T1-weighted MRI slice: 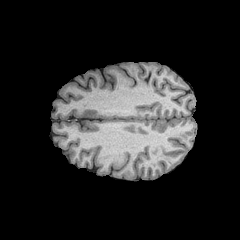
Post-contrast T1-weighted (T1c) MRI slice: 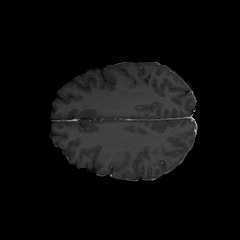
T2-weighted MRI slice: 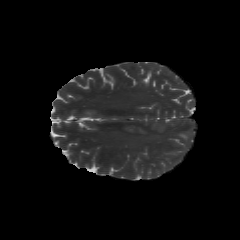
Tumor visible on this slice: yes